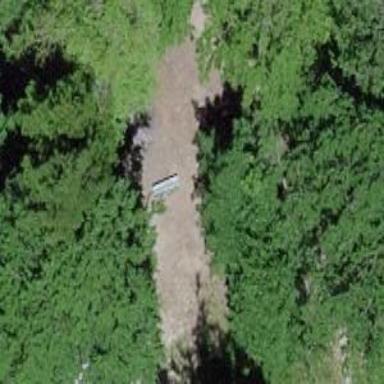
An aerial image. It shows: Bench for seating.